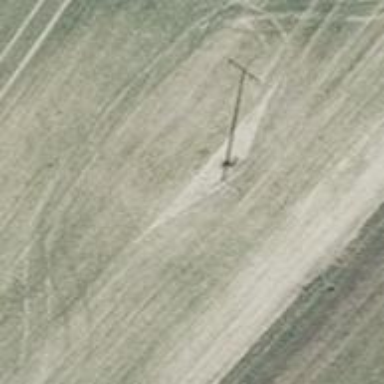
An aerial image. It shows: Power pole.